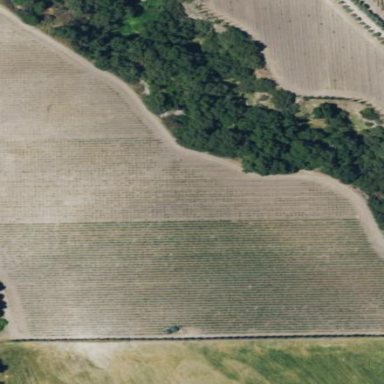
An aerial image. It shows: Vineyard where grapes are grown.